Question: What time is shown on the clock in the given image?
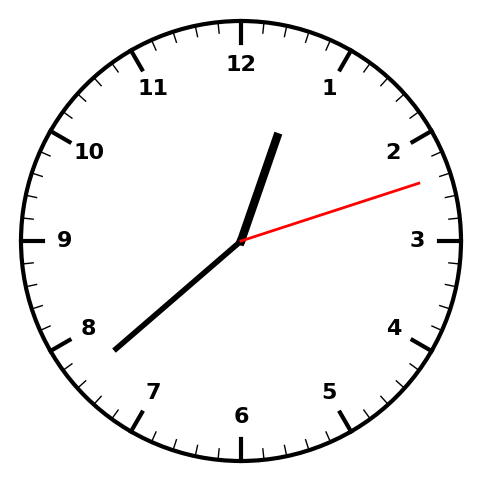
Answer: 12:38:12